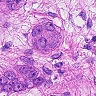
Metastatic tissue present: yes